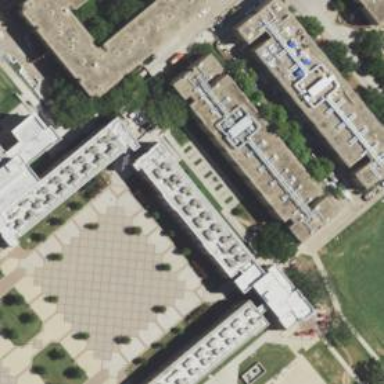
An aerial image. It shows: Dormitory building.